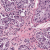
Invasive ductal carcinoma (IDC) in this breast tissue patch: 0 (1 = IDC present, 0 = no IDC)